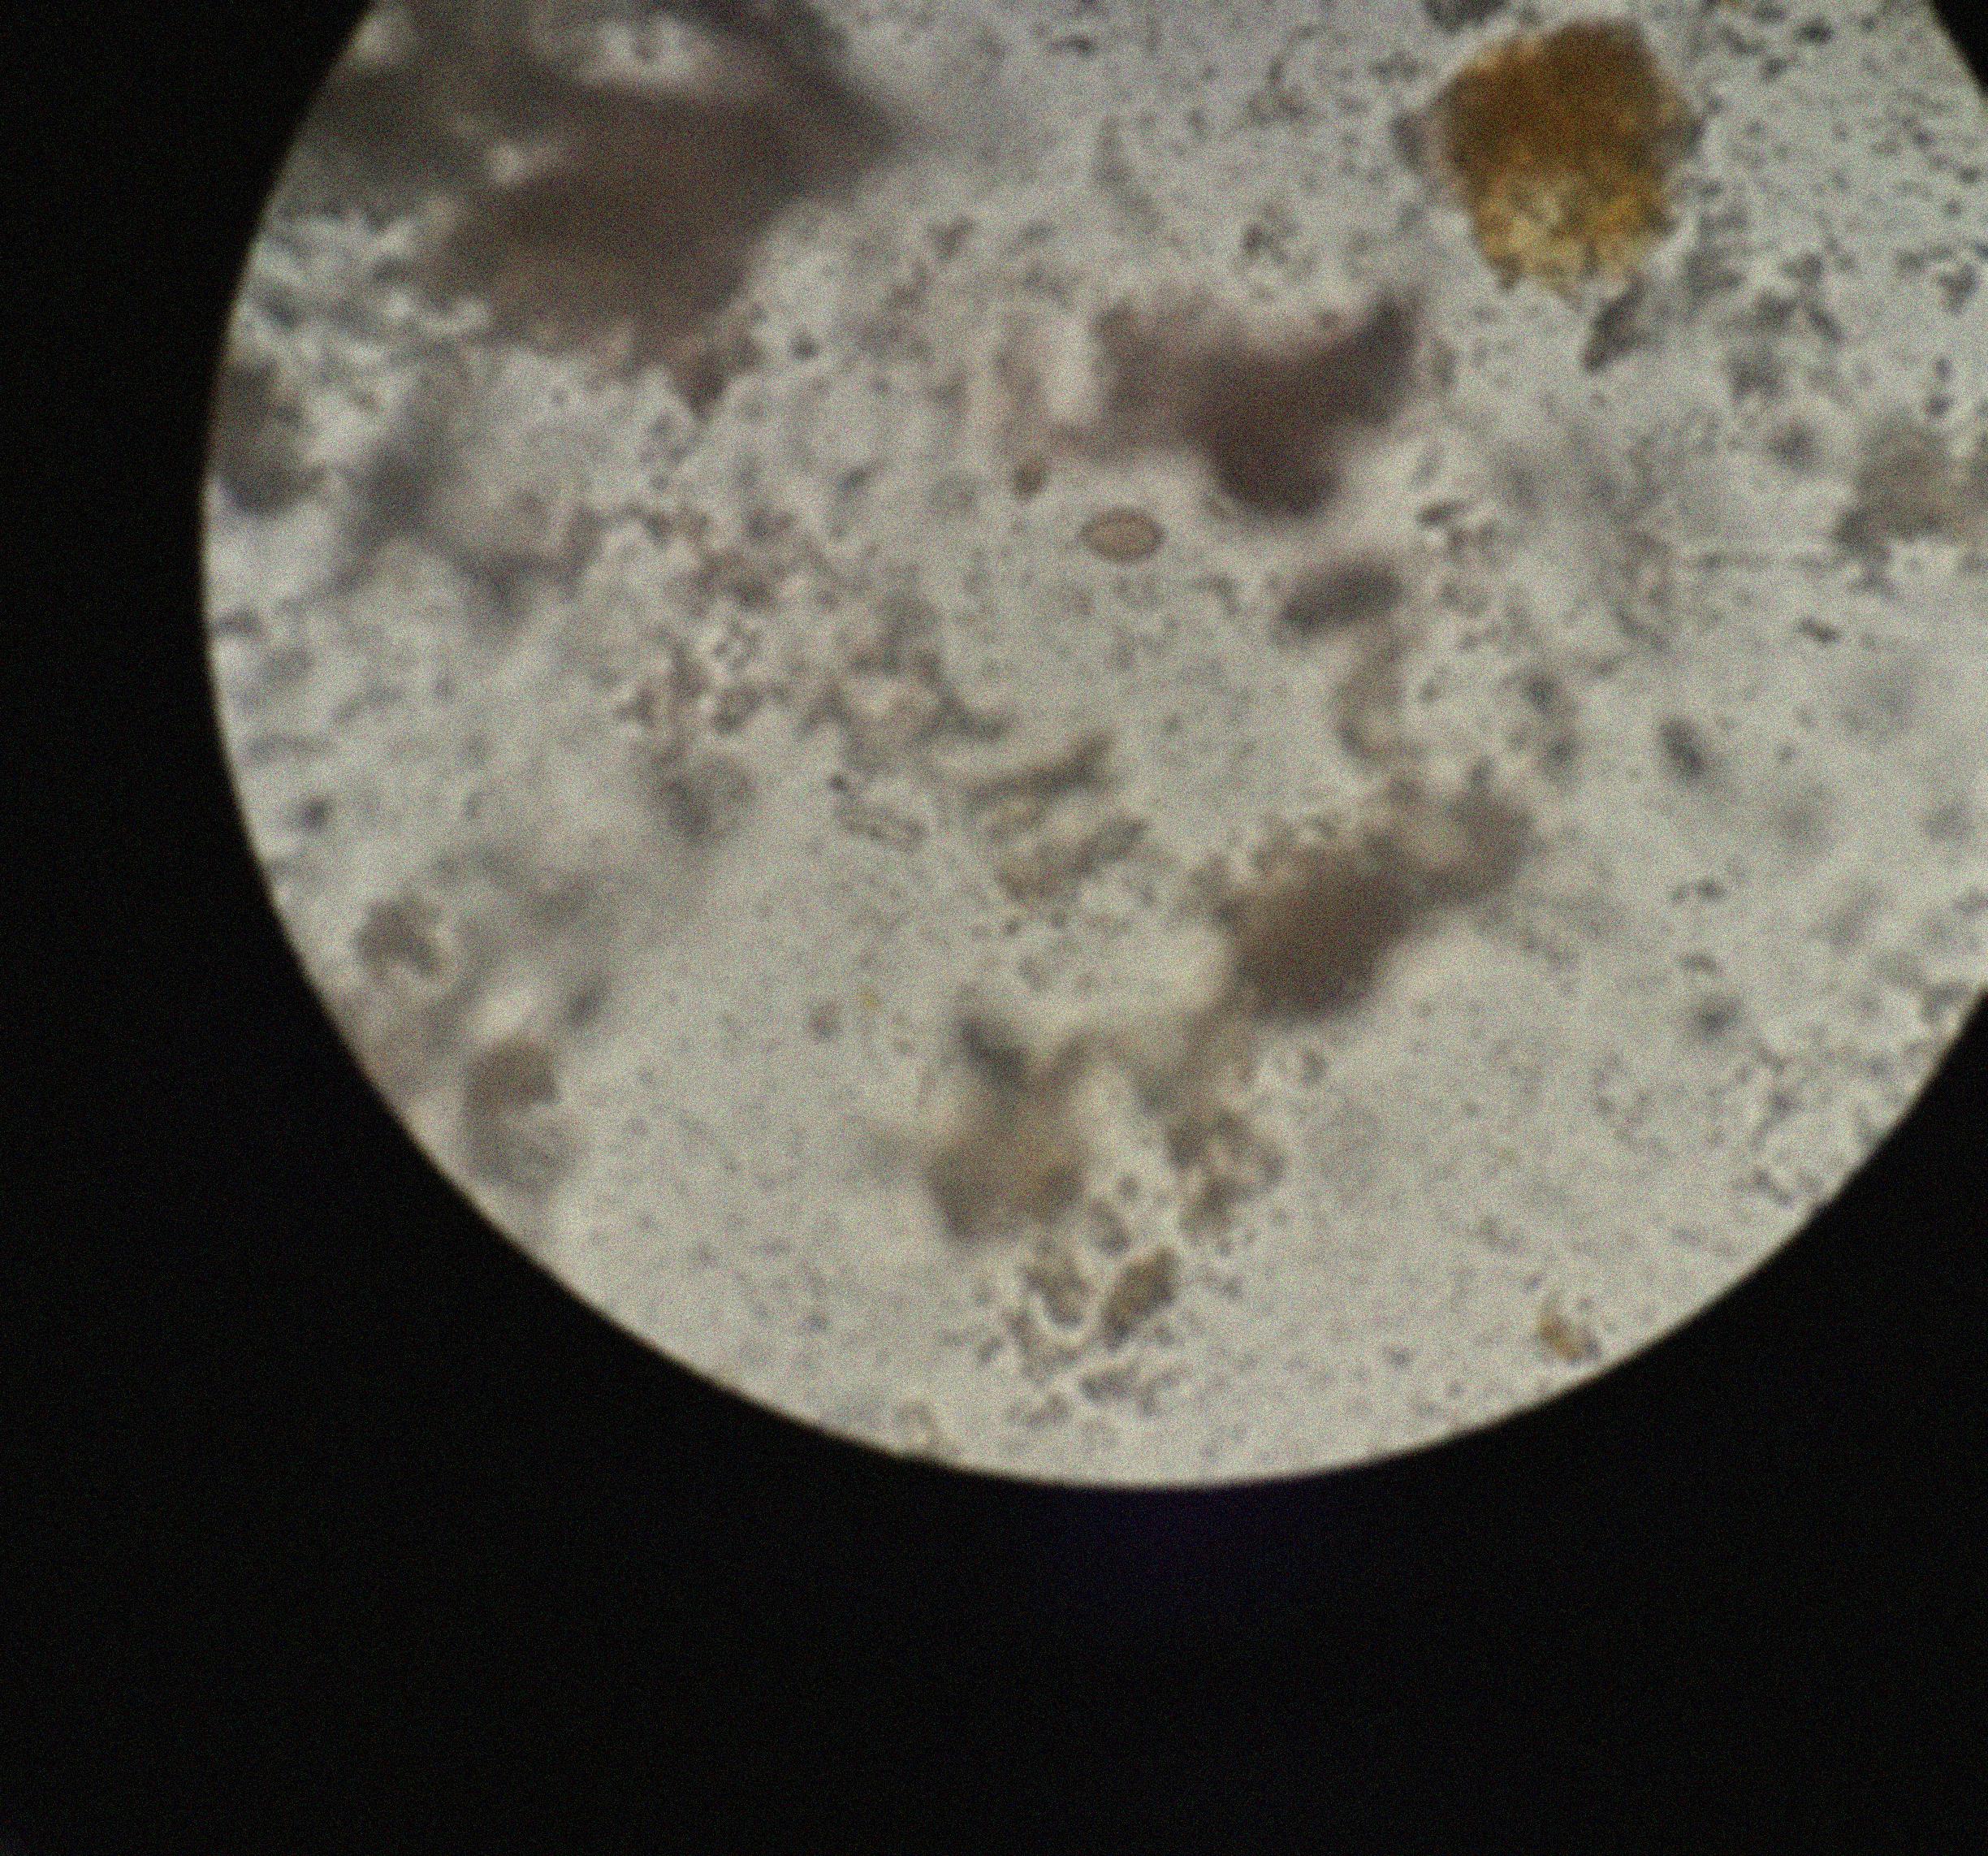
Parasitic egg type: Opisthorchis viverrine